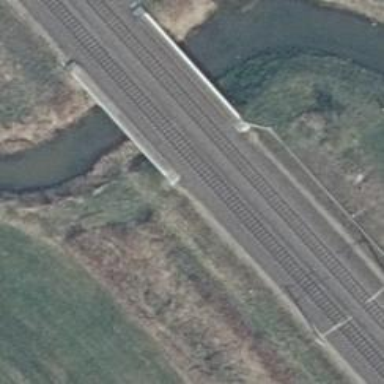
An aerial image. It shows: Railway bridge with electrified contact lines.